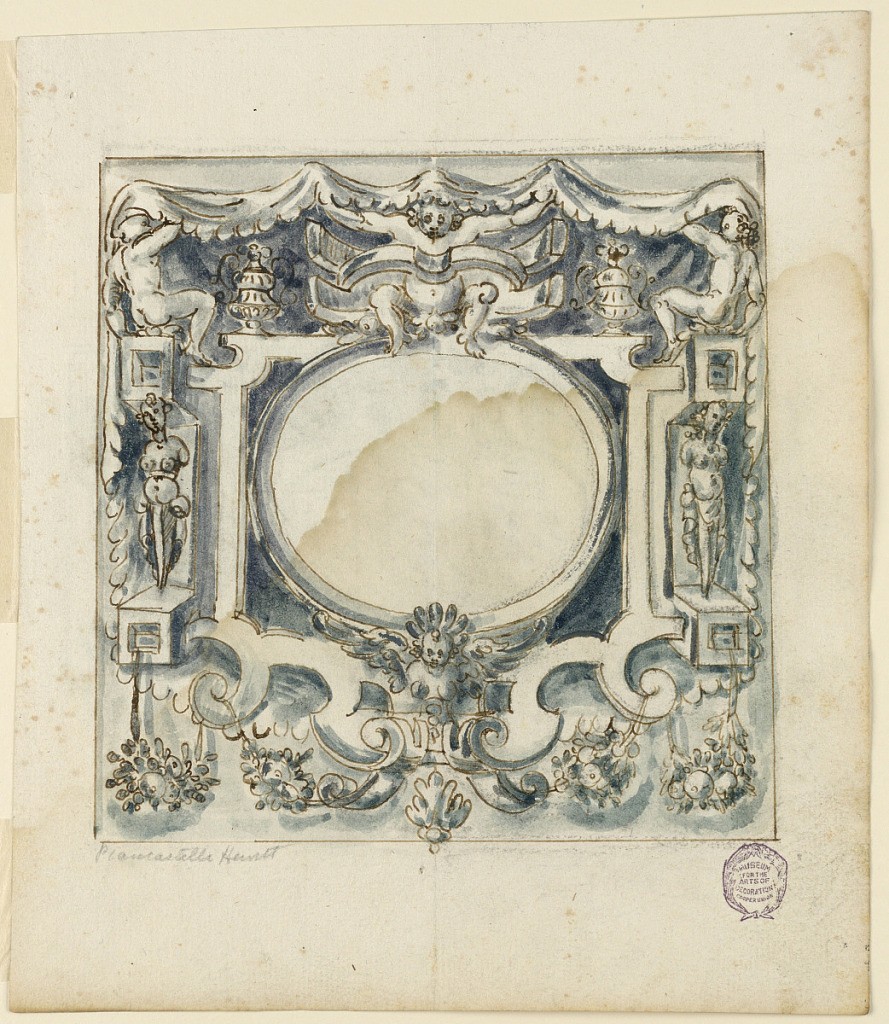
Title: Project: decoration with escutcheons, (A) of a square, (B) of a horizontally oblong panel
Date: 1600–1625
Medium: Pen and ink, brush and (A) olive-grey watercolor, or (B) yellow and green watercolors, charcoal, on paper
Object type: Drawing
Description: (A) The escutcheon is a lath and scrollwork frame of a horizontal ovoid. Between beams stand laterally, gaines of women with arm stump. On top sit three boys supporting a cloth with scalloped edges forming the background for the escutcheon. Festoons hang below.
(B) Reverse: The scrollwork frame of a landscape is entwined with a lath frame. A cherub is below the landscape. Fruit is lying upon the upper edges of the frames. Fruit festoons hang below.